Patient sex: F
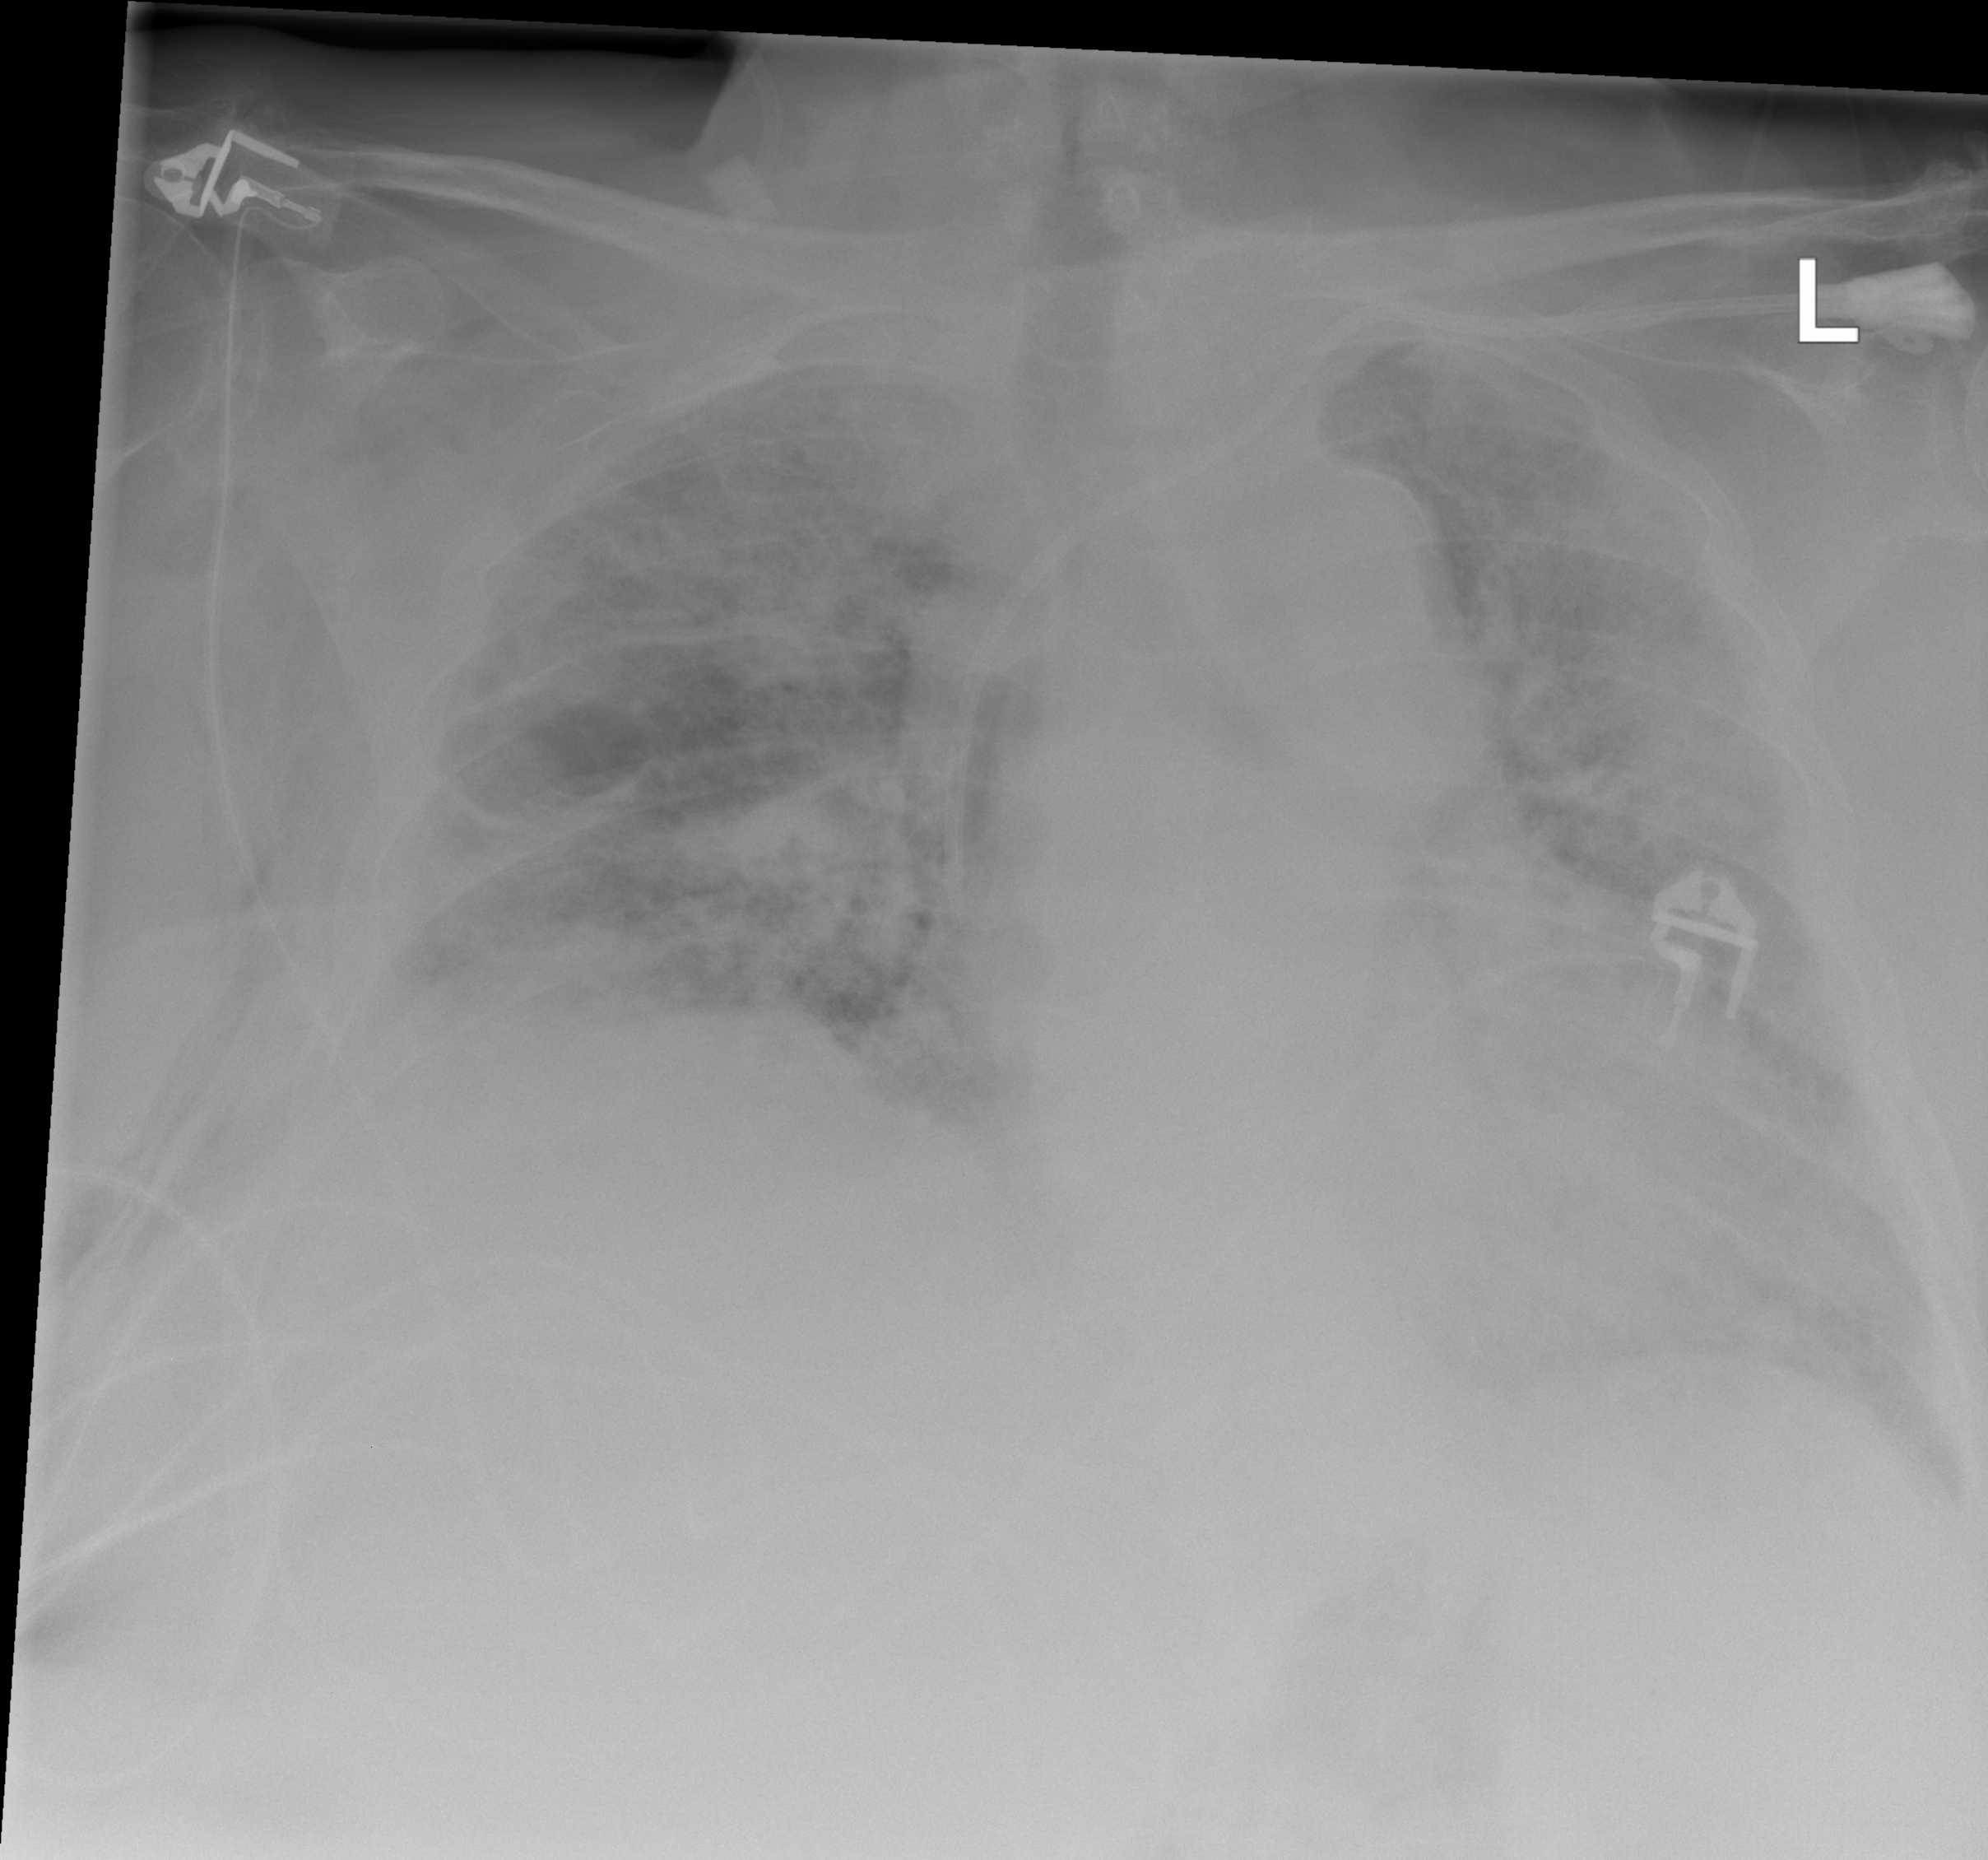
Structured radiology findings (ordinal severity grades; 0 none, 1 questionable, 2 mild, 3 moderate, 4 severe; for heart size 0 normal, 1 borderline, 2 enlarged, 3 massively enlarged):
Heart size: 2
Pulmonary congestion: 2
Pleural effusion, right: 2
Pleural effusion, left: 1
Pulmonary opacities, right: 3
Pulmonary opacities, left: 4
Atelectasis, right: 2
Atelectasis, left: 0